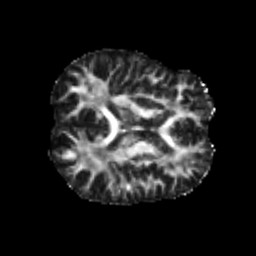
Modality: FA
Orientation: axial
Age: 22
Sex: male
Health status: healthy
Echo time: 0.074 s